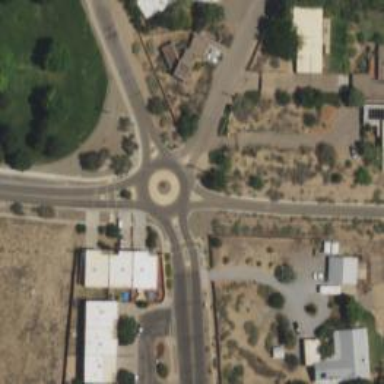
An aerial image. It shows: Roundabout at tertiary road junction.